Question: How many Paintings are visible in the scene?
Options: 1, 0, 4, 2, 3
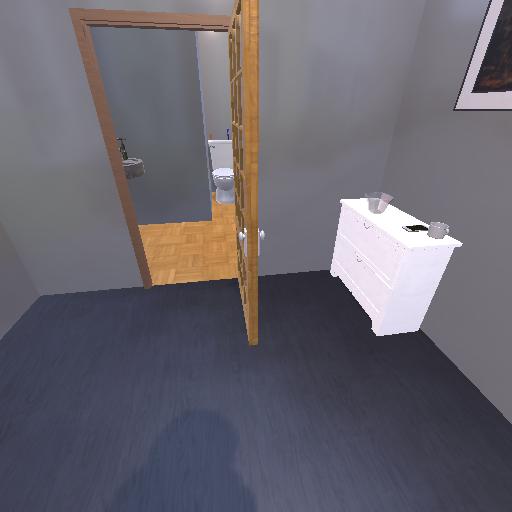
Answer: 1